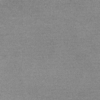
Label: dusty